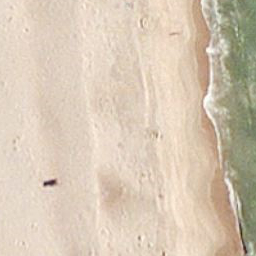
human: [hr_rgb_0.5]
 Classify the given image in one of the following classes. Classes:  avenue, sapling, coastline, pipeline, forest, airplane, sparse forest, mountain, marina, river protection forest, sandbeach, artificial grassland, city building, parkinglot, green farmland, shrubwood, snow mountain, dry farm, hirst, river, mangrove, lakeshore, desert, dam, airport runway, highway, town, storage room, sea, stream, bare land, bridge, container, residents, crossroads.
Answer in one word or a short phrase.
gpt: sandbeach